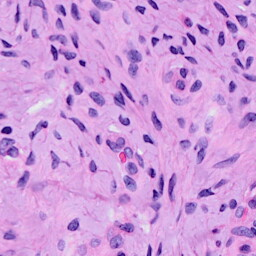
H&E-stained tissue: Cervix